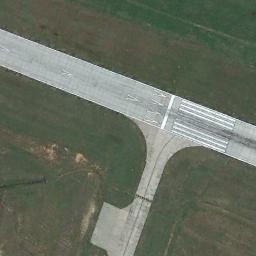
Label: runway